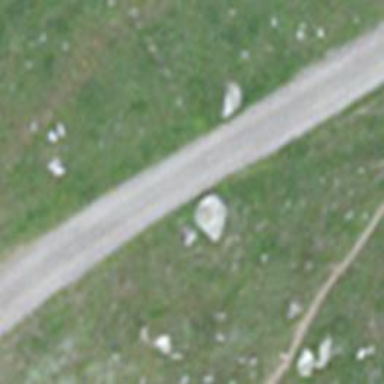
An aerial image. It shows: Fine gravel track which is alleyway with grade2 tracktype.